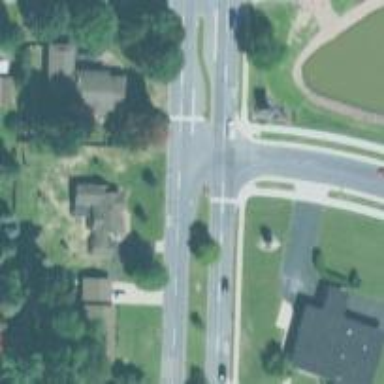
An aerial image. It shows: Marked crossing on the road.